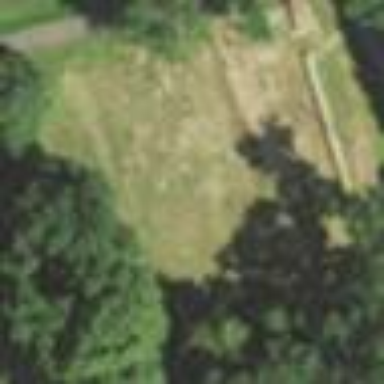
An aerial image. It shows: Cemetery.